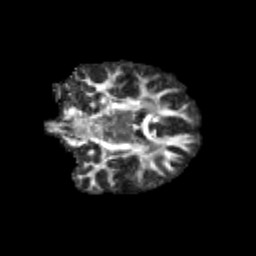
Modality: FA
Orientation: coronal
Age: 12
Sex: male
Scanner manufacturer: siemens
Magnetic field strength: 3 T
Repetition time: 3.8 s
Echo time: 0.07 s